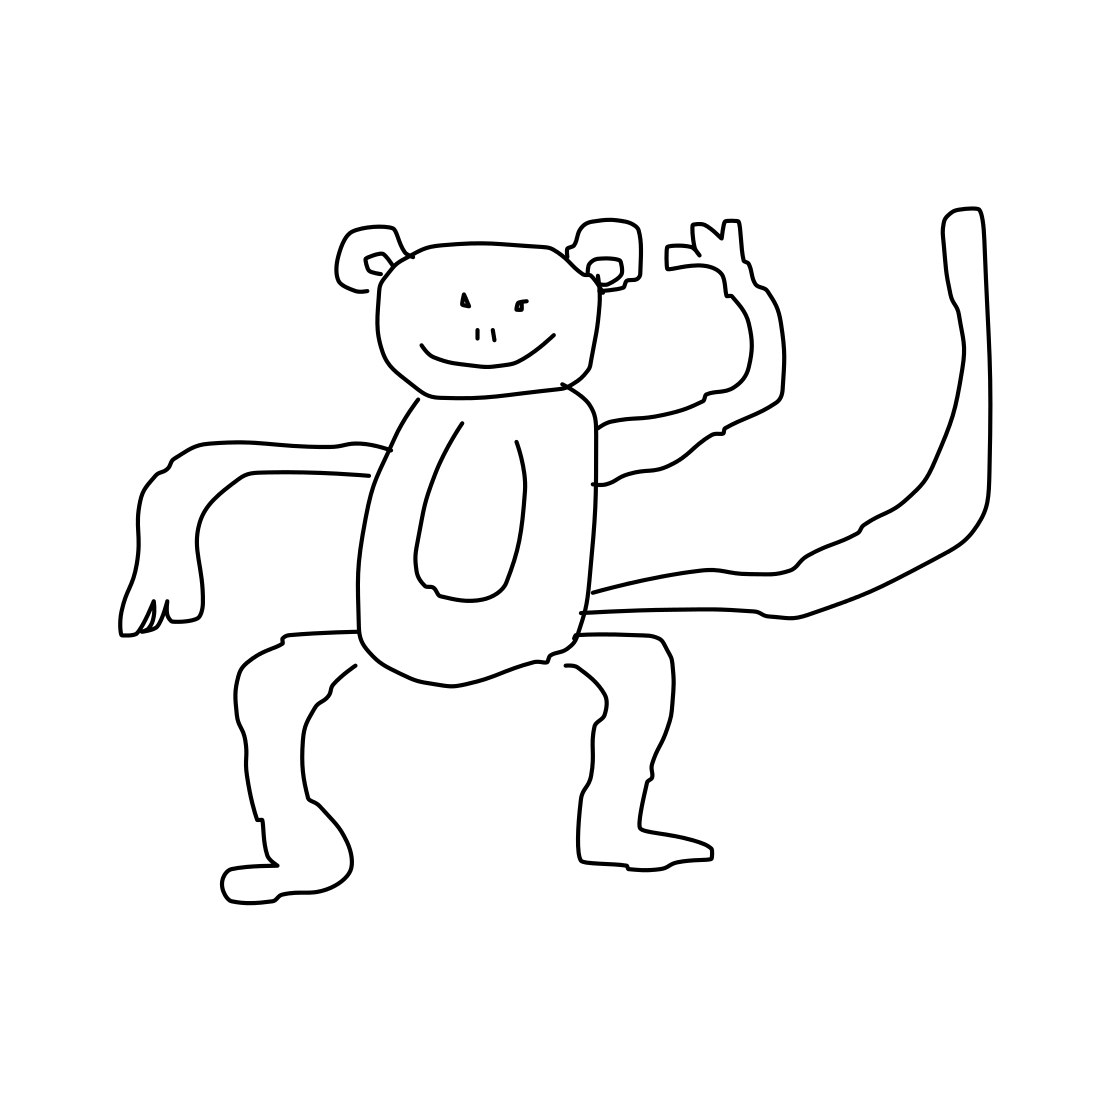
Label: monkey